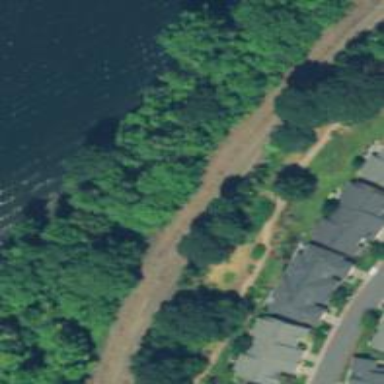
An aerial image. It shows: Railway siding with rails.